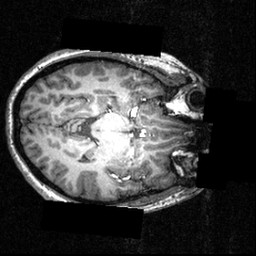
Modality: T1w
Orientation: axial
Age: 16
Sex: female
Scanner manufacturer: siemens
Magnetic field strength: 3.951 T
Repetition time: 1.5 s
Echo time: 0.00335 s